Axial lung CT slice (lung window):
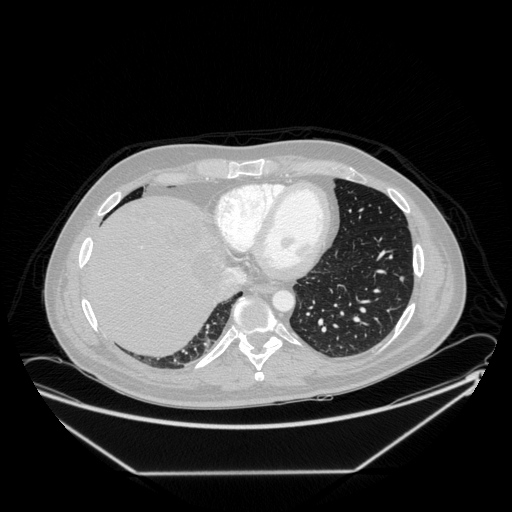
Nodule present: yes
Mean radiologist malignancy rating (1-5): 2